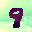
Label: 9